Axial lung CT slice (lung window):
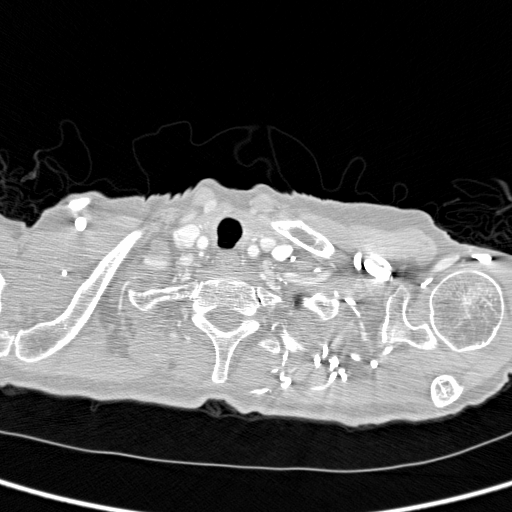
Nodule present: no